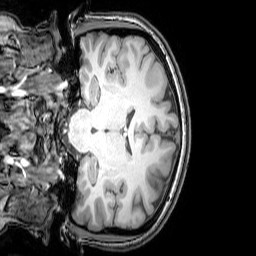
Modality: T1w
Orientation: coronal
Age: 25
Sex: female
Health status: healthy
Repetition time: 0.081 s
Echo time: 0.037 s